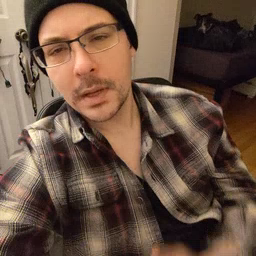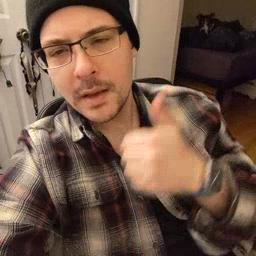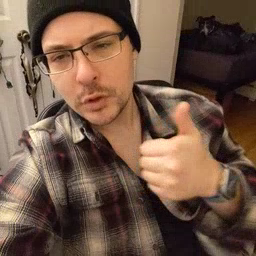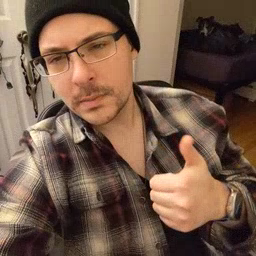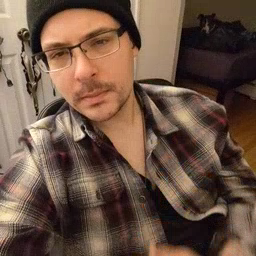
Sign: every